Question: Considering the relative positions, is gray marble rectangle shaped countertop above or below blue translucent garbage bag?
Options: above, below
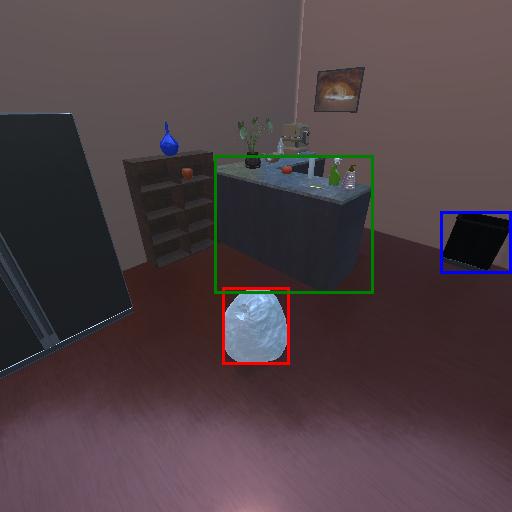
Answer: above